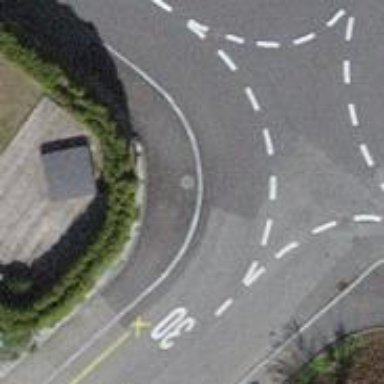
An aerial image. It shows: Kerb barrier.